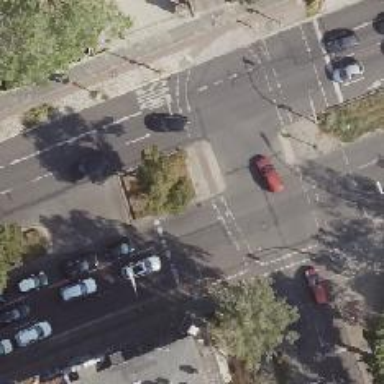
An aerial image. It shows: Road with traffic signals.